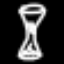
Label: hourglass